Question: What is the product name?
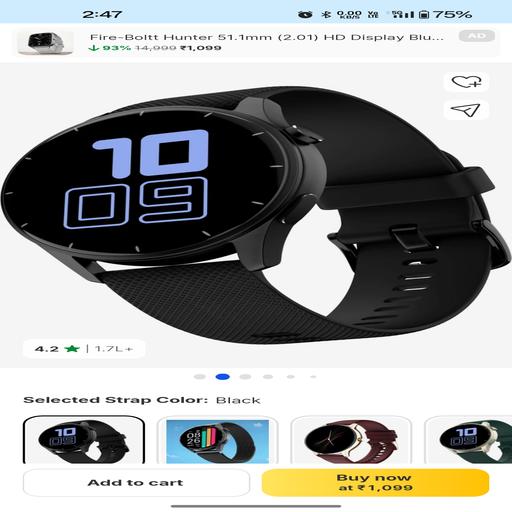
Answer: Fire-Boltt Hunter